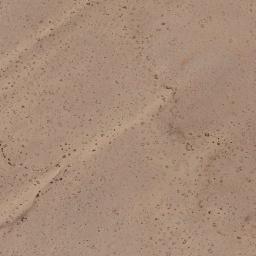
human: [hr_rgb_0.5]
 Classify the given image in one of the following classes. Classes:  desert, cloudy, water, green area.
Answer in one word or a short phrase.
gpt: desert